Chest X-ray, PA view. Patient: 47 years old, sex M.
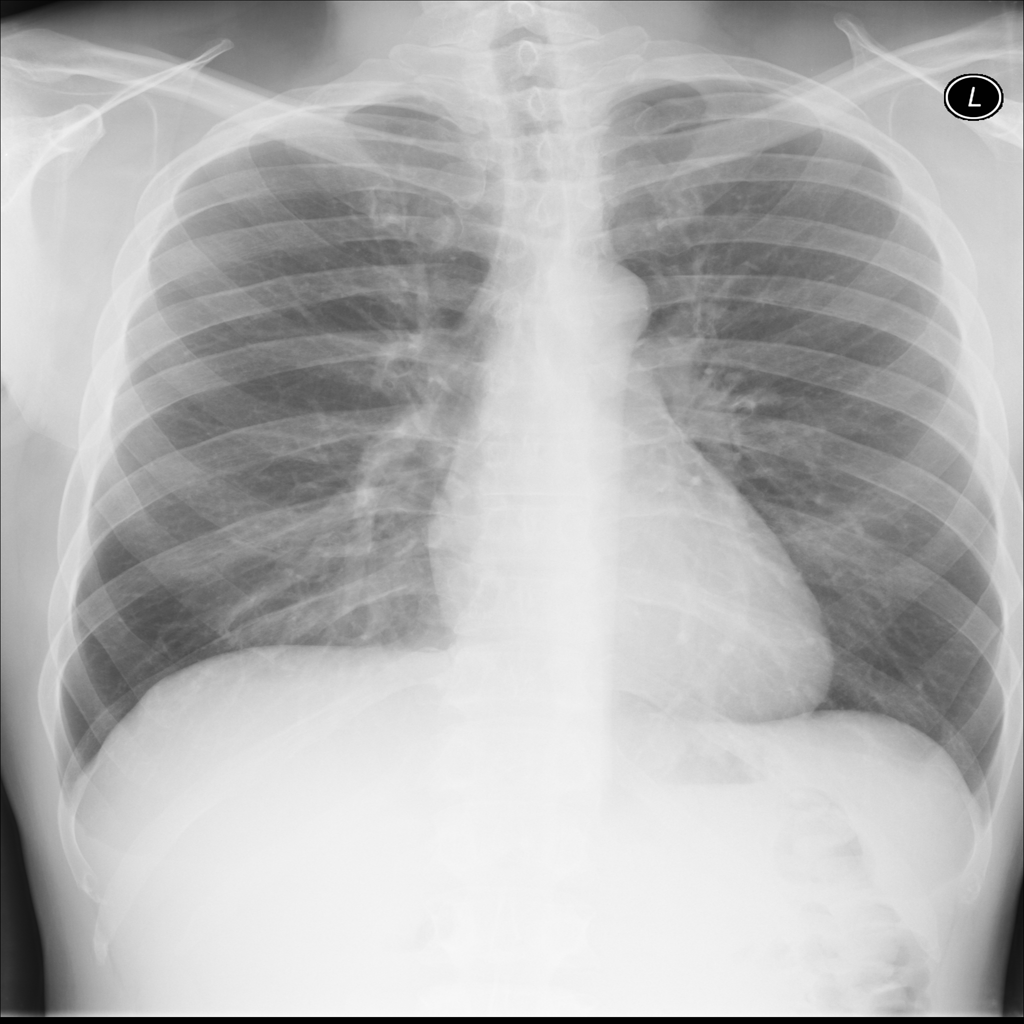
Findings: No Finding